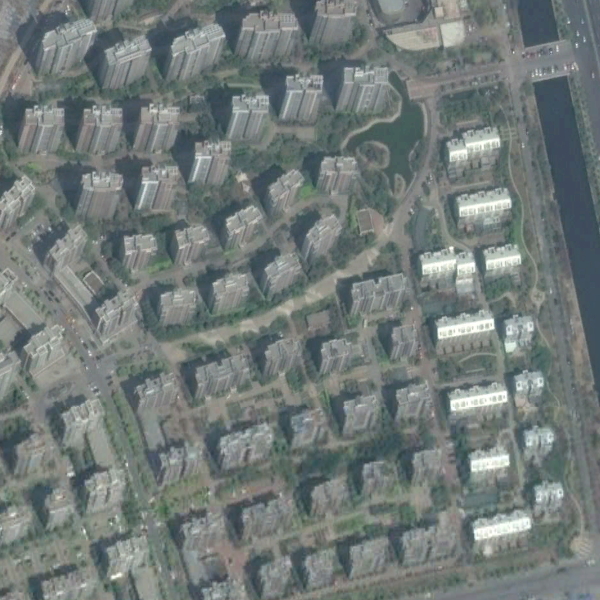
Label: DenseResidential